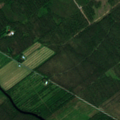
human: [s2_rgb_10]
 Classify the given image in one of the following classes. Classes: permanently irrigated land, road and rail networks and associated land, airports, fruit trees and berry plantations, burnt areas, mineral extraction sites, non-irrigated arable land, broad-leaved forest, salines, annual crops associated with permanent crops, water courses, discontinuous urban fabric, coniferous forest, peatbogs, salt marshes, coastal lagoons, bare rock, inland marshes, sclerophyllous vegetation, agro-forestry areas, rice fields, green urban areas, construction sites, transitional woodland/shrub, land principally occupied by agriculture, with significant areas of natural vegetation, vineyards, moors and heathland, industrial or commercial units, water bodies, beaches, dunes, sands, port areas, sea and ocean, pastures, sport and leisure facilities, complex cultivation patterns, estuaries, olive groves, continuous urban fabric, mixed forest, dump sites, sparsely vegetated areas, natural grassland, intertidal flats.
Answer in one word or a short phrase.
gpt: coniferous forest, mixed forest, transitional woodland/shrub